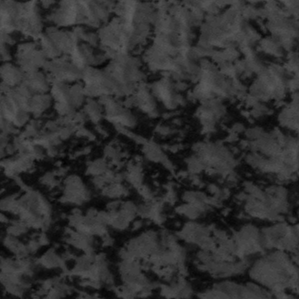
Label: frost